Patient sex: F
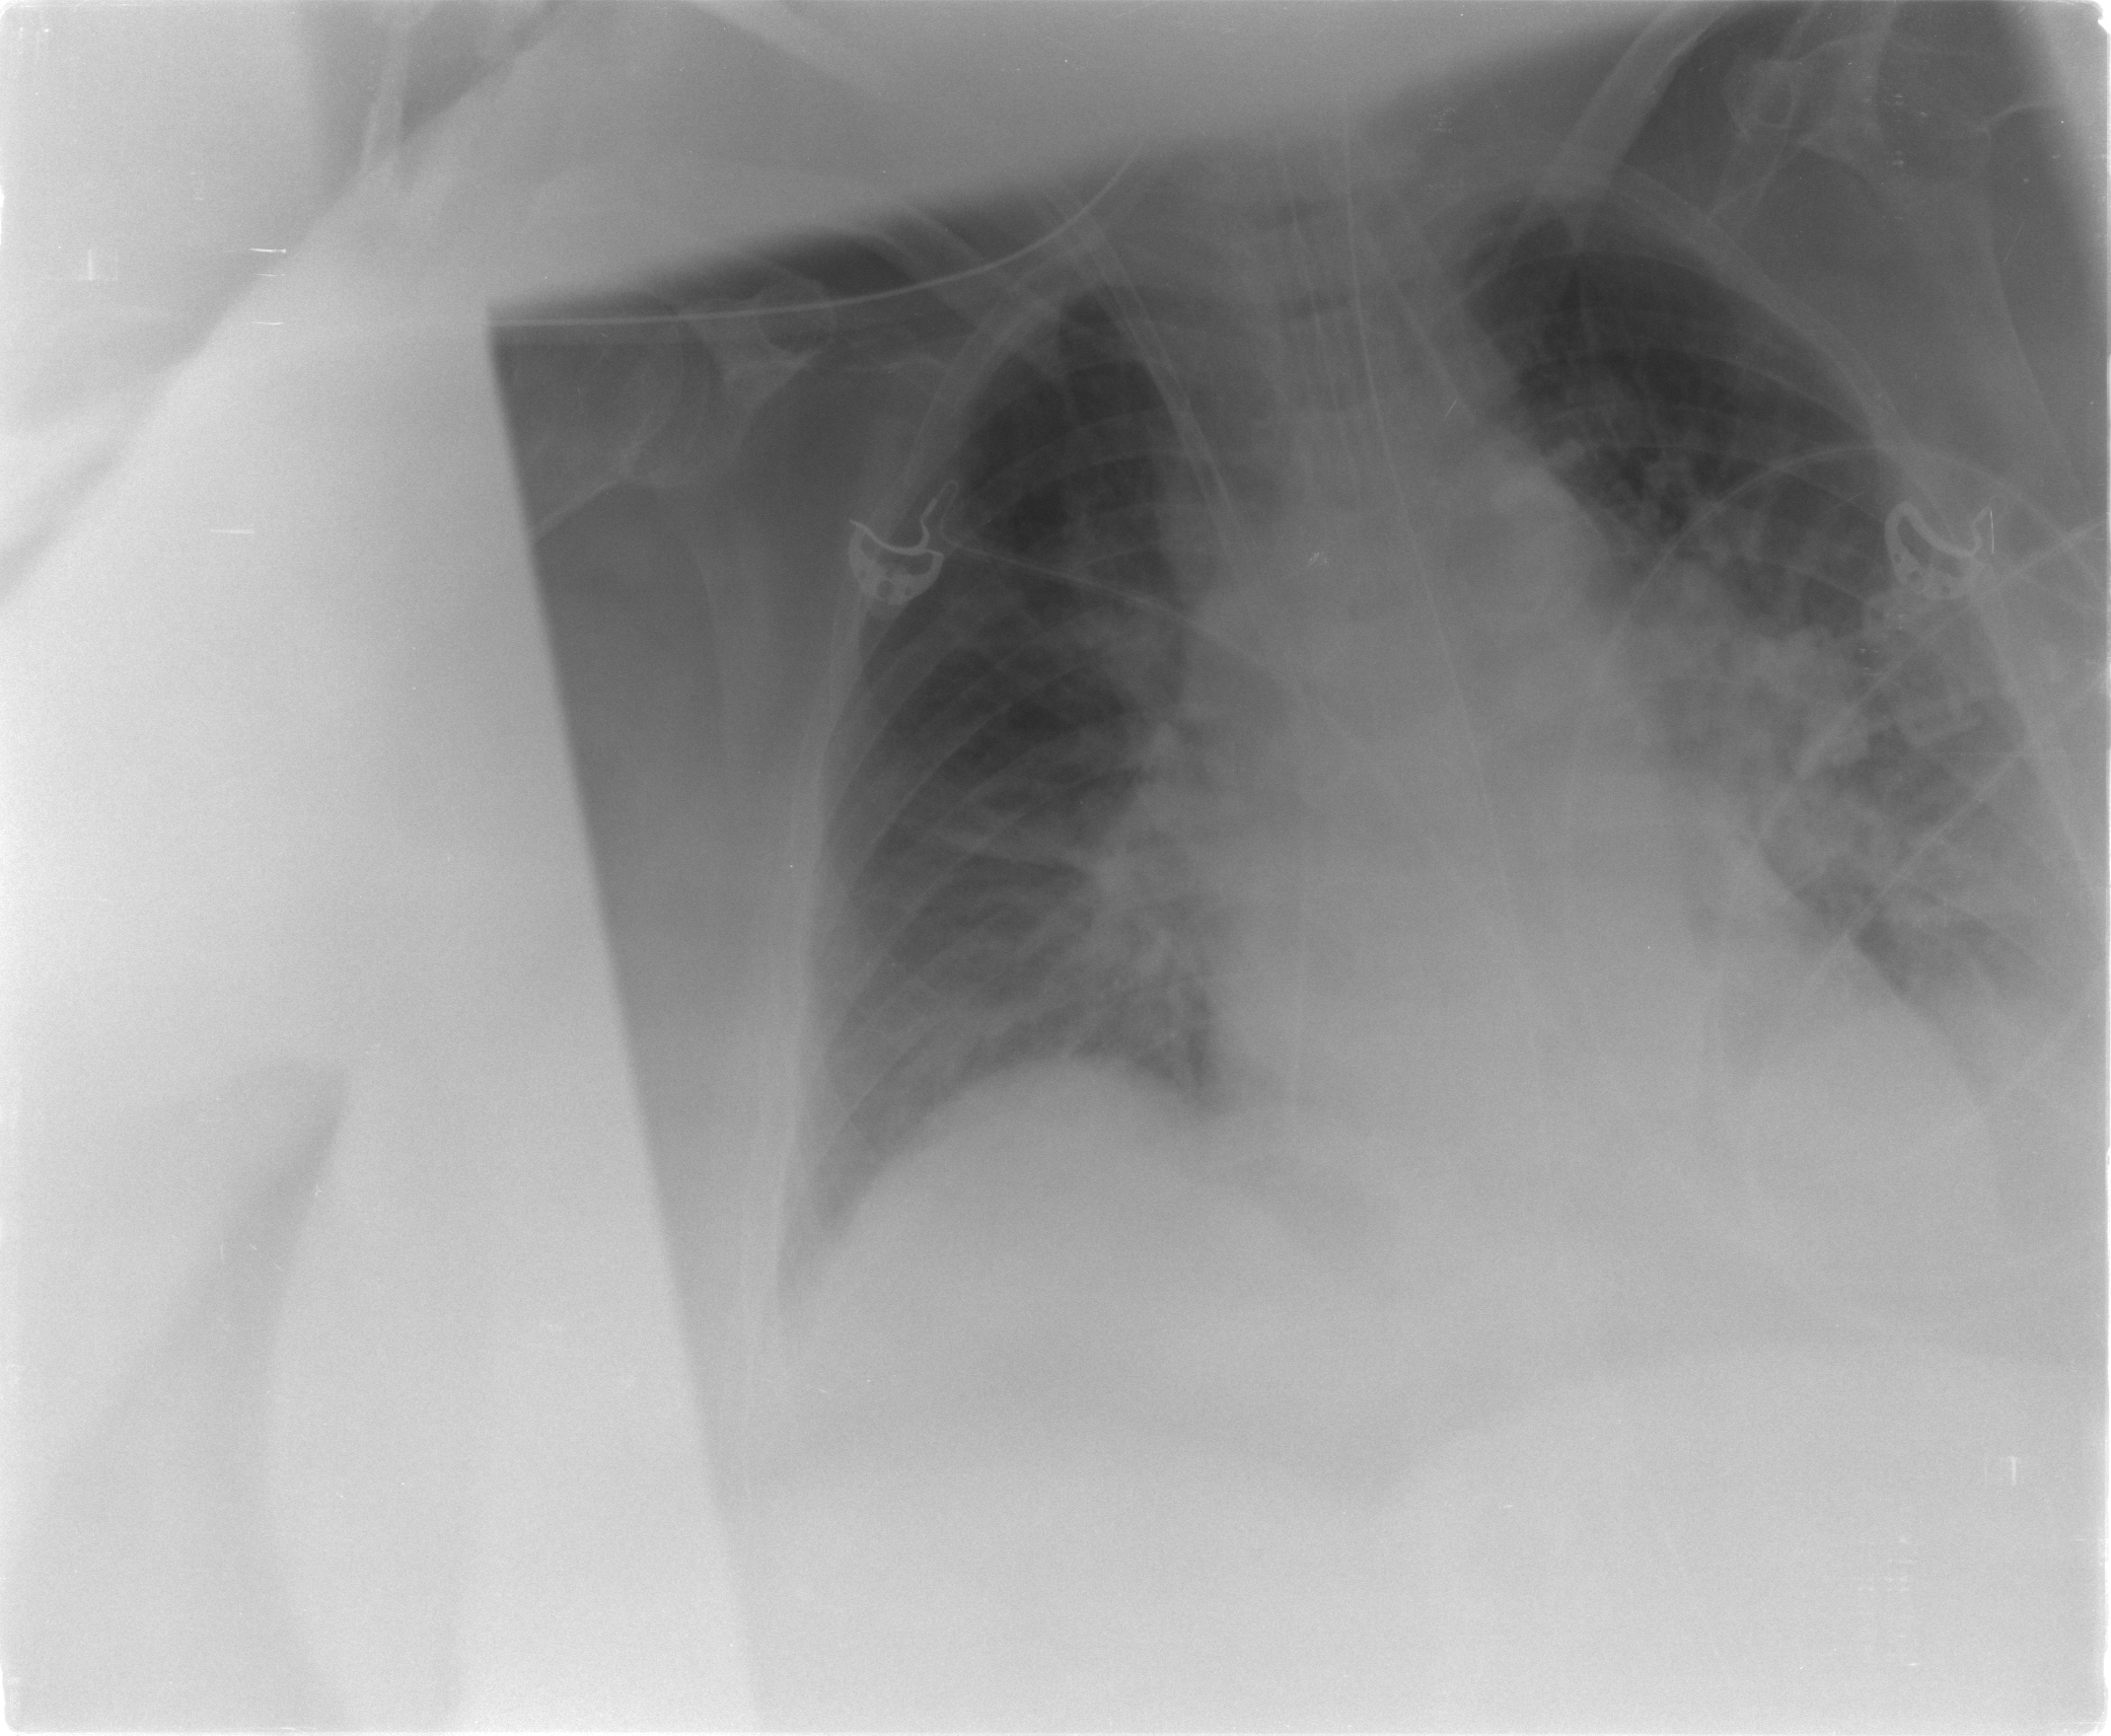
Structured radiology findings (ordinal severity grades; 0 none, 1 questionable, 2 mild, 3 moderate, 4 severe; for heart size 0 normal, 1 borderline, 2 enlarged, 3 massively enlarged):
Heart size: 0
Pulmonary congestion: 0
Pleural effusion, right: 2
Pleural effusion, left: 2
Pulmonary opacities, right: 0
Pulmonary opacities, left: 2
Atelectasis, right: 2
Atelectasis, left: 2